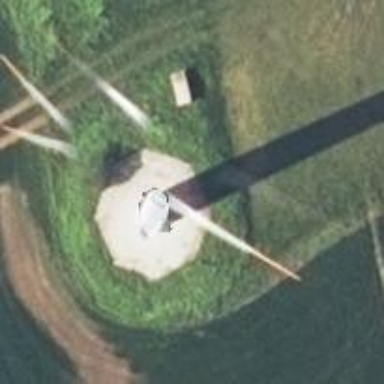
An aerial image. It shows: Wind-powered generator.